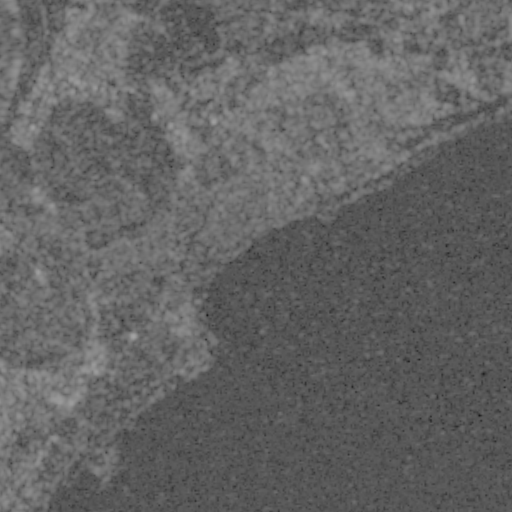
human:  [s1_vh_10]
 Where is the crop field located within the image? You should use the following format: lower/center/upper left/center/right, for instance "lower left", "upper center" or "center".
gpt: The crop field is located in the upper right of the image.
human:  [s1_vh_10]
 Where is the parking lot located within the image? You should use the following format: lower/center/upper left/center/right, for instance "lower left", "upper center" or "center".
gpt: The parking lot is located in the upper left of the image.
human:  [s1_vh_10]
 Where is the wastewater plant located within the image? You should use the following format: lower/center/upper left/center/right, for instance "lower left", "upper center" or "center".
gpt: The wastewater plant is located in the upper left of the image.
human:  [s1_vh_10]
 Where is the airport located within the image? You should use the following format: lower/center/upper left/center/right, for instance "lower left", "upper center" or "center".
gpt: There is no airport in the image.

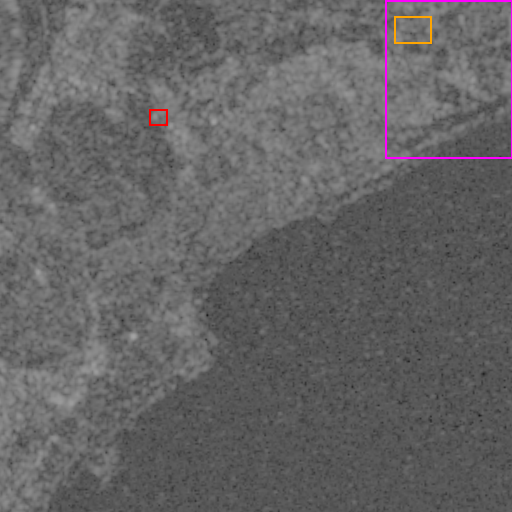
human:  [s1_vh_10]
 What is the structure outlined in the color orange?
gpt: The structure outlined in orange is a crop field.
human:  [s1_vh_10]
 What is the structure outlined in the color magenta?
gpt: The structure outlined in magenta is a park.
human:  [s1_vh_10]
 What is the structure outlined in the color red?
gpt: The structure outlined in red is a wastewater plant.
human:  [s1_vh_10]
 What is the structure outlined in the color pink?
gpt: There is no pink outline.